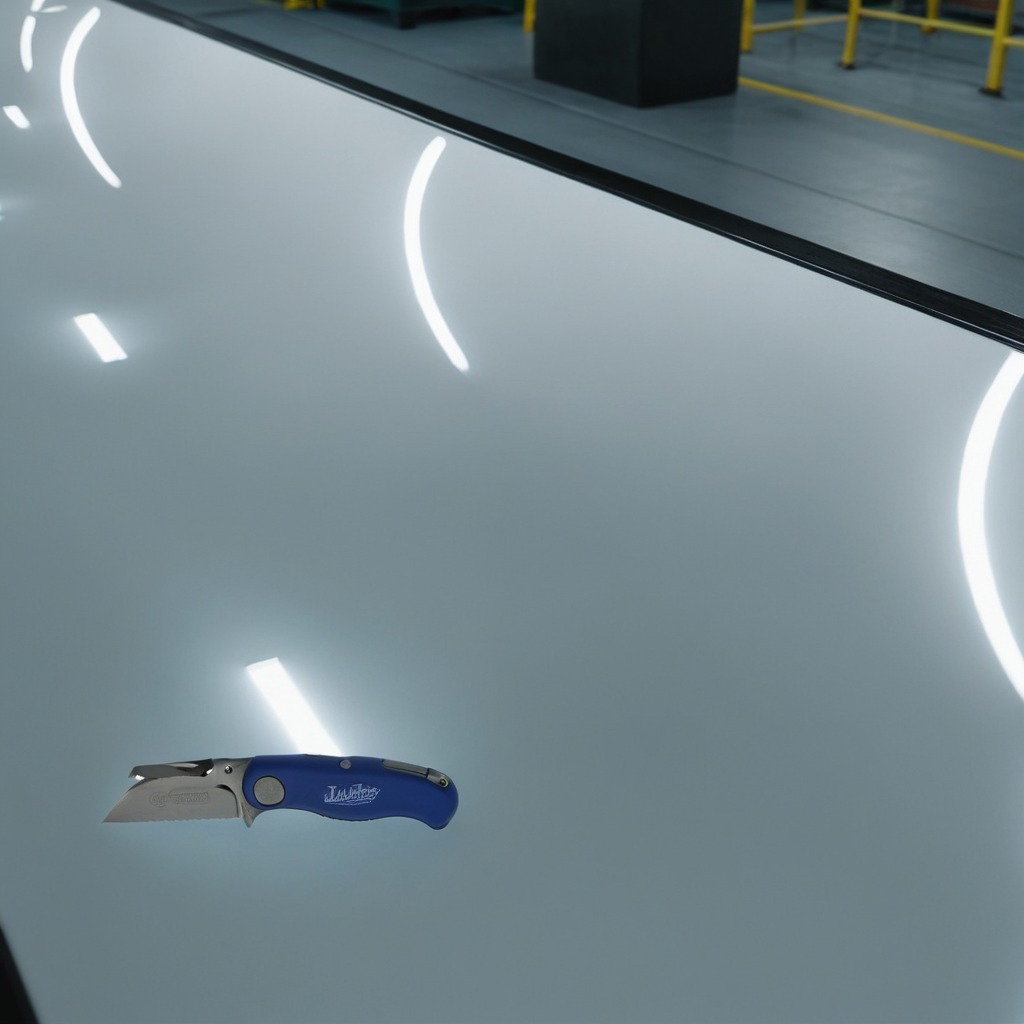
A utility knife is lying on the table.